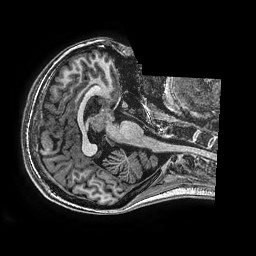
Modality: T1w
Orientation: axial
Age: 18
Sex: female
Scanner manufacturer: ge
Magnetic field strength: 3 T
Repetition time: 0.00766 s
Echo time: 0.003476 s